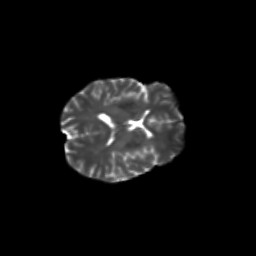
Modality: T2w
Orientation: axial
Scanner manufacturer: siemens
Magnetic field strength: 3 T
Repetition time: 9.2 s
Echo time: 0.084 s